Field crop: maize
Growth stage: 2
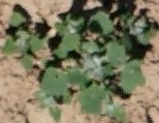
Species: chenopodium